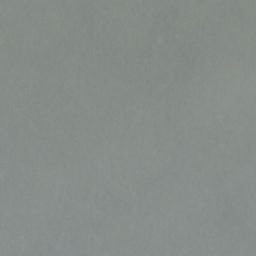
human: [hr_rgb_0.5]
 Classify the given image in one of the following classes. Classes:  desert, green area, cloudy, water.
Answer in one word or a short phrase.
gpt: cloudy